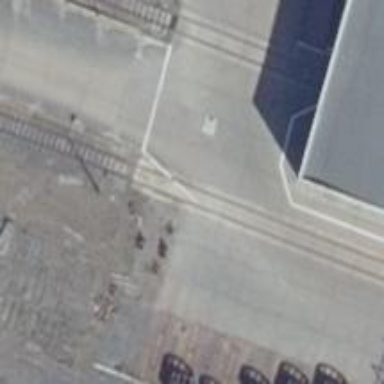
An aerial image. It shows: Unused railway yard.